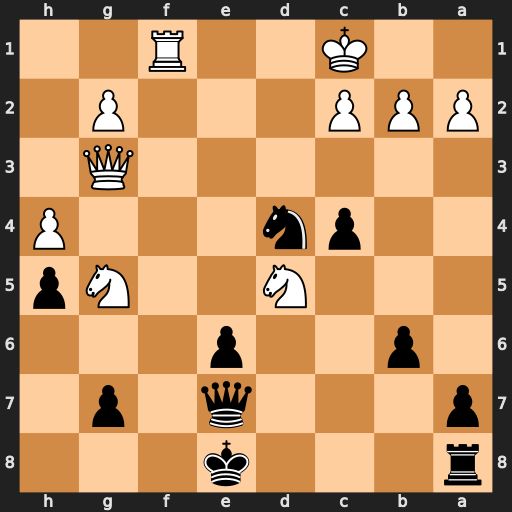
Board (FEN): r3k3/p3q1p1/1p2p3/3N2Np/2pn3P/6Q1/PPP3P1/2K2R2
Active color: b
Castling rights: q
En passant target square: -
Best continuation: Ne2+ Kb1 Nxg3 Nxe7 Nxf1